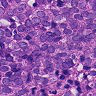
Metastatic tissue present: yes